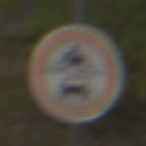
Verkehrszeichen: VerbotKraftfahrzeuge
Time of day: MorningAfternoon
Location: Outdoor (Nature)
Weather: Overcast
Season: NotSpecified
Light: Natural